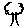
Label: tree